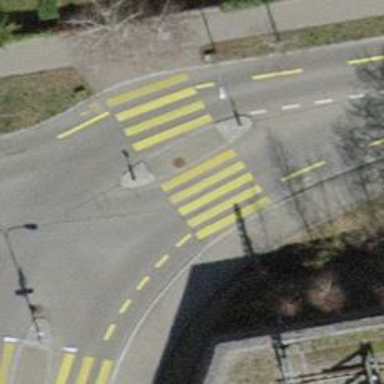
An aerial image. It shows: Marked crossing with zebra sign and island in the middle.